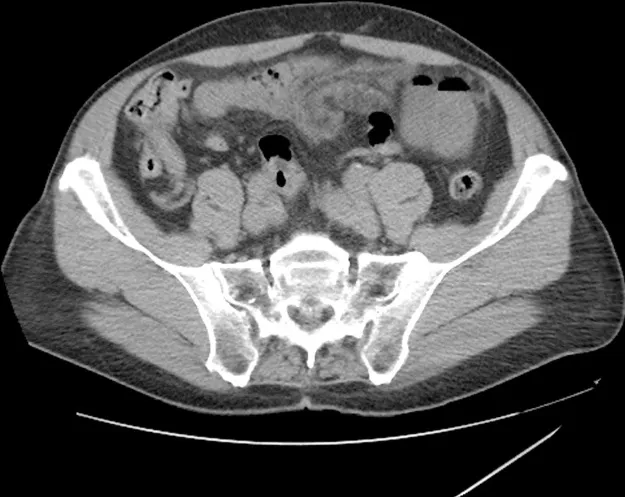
CT of the abdomen in a 78-year-old man with increasing abdominal pain over approximately 6 h. The CT scan shows whirling of the mid-abdominal mesentery with edematous changes of the fat and congestive prominence of mesenteric vessels amongst small bowel loops at this level. Early small bowel obstruction was seen with transition point in the left lower abdomen.
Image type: radiology (ct)